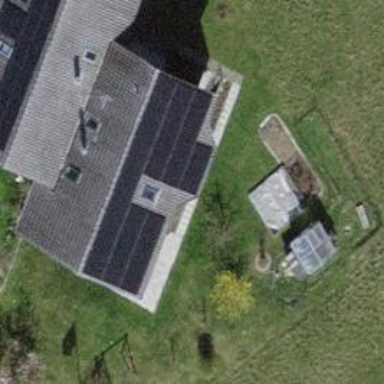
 consisting of solar photovoltaic panels."